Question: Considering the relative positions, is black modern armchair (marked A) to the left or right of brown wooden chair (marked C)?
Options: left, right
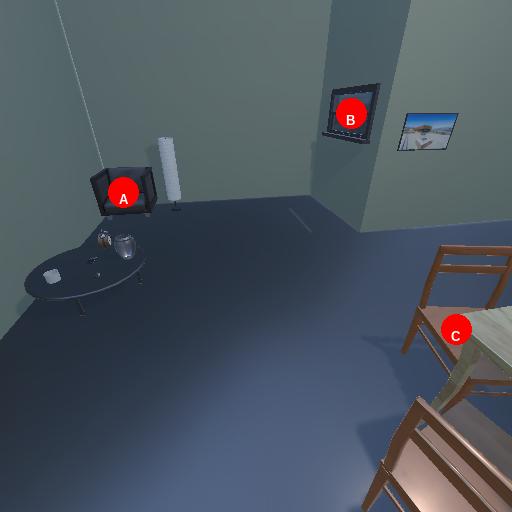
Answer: left